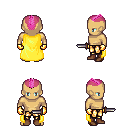
a pixel art fantasy rpg character, male body template, human, tanned skin, yellow cape, gold greaves, pink short mohawk hairstyle, gold gloves, brown shoes, dagger, four views (front, back, left, right), 2x2 character sprite sheet, small pixel art, hard edges, no anti-aliasing